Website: home-depot
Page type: account-dashboard
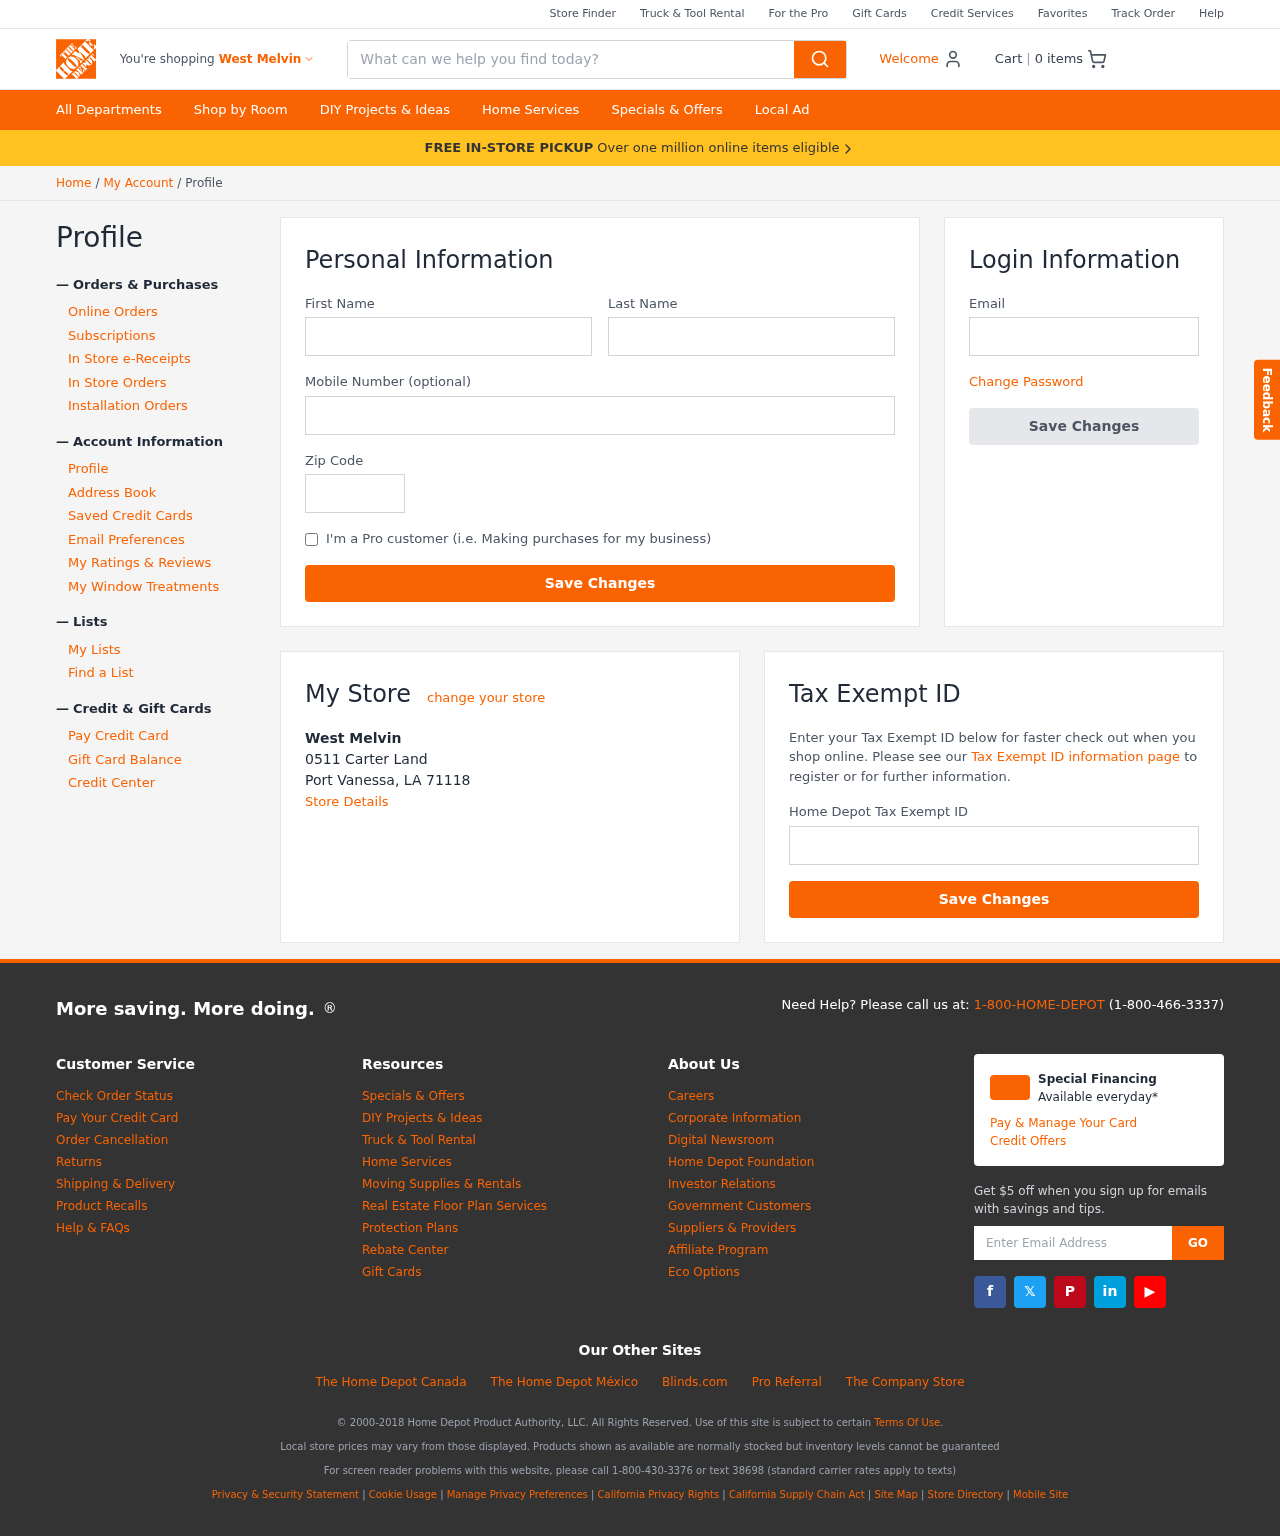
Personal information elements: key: PII_CITY
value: West Melvin
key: PII_EMAIL
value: mharris@yahoo.com
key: PII_FIRSTNAME
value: Michael
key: PII_LASTNAME
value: Harris
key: PII_LOCATION1_CITY_STATE_ZIP
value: Port Vanessa, LA 71118
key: PII_LOCATION1_NAME
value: West Melvin
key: PII_LOCATION1_STREET
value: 0511 Carter Land
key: PII_PHONE
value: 8325727352
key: PII_POSTCODE
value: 78300
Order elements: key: ORDER_NUM_ITEMS
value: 0
Search elements: key: HEADER_SEARCH
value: What can we help you find today?